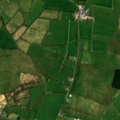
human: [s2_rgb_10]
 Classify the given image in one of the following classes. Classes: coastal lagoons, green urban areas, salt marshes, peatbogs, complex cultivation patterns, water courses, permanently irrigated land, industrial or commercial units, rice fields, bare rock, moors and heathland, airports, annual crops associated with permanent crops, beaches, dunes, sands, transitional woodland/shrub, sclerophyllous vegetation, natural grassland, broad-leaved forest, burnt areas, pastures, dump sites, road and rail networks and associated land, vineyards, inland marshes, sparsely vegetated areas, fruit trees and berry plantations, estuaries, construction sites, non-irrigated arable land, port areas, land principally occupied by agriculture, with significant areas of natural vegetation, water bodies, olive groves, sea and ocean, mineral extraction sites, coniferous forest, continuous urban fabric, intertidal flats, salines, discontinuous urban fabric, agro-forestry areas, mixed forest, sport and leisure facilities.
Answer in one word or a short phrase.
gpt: pastures, coniferous forest, peatbogs